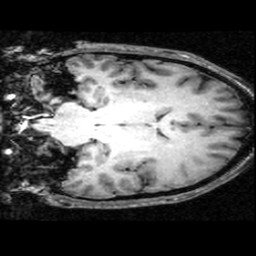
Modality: T1w
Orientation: coronal
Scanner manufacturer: ge
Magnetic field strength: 3 T
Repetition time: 0.01222 s
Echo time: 0.005176 s